Question: I need an SQL query to remove the duplicates in the following picture. Suppose the name of the table is "Opens".

As you can see there are so many records that are almost identical in Id,SendQueueId,SubscriberId and Email. The only thing that is different is their DateTime. I need to only select one from each Id so that my Ids will be unique and only keep the earliest one.
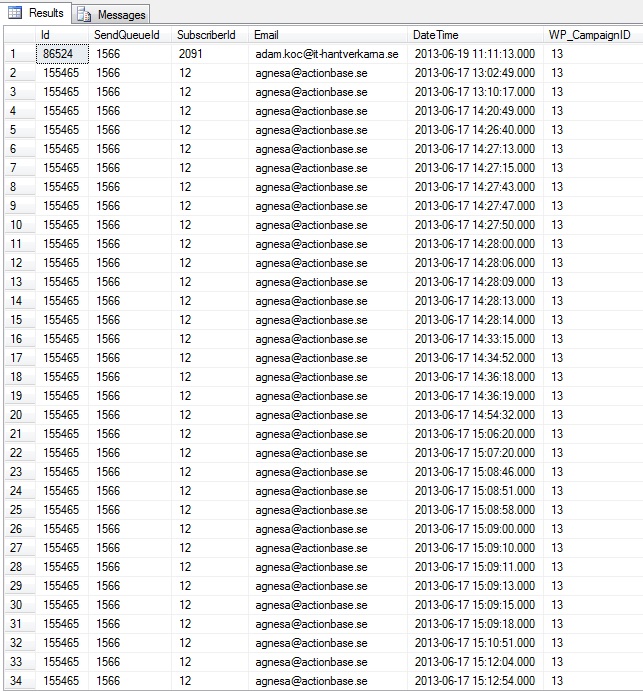
Answer: Use a Common Table Expression to identify duplicates using the 'ROW_NUMBER' function and delete all occurrences outside of whichever you designate as the "first" one.
'''
;with cte as (
select *,
row_number() over (
partition by Id, SendQueueId, SubscriberId, Email, WP_CampaignId
order by DateTime
) as RN
from
Opens
)
delete
cte
where
RN > 1
'''